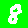
Digit: 8